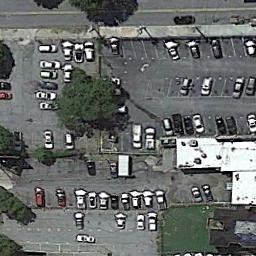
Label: parking_lot